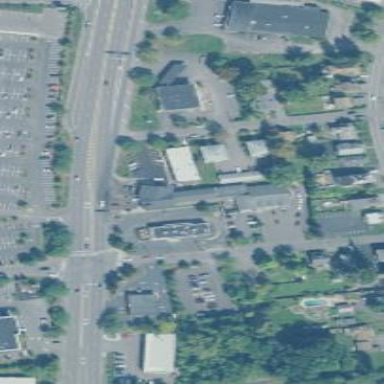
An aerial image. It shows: Car wash facility located inside building.